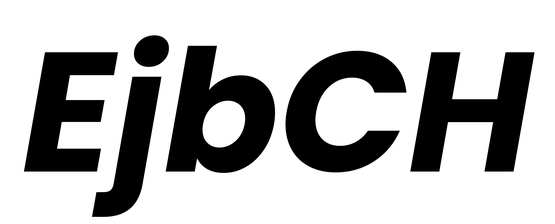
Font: Poppins-BoldItalic